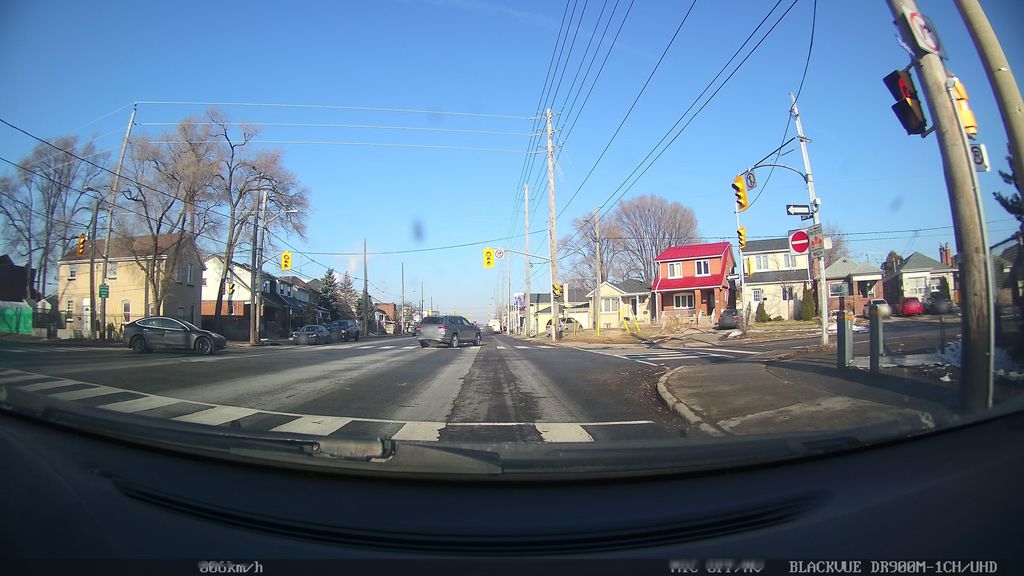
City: toronto